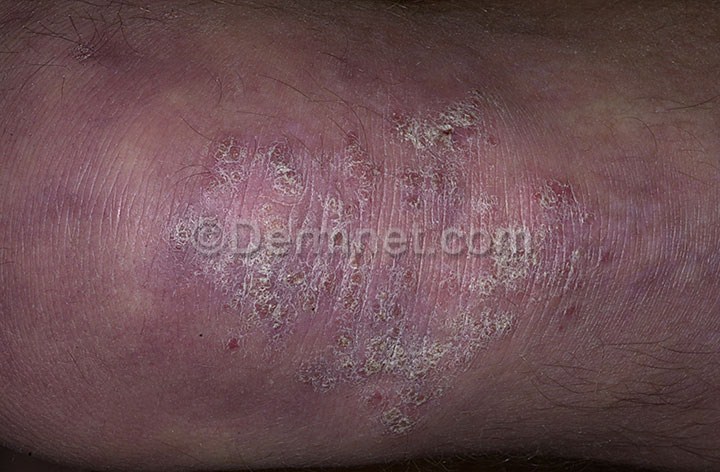
Disease: Psoriasis pictures Lichen Planus and related diseases